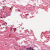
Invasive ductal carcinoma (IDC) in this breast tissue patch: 0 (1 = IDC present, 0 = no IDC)